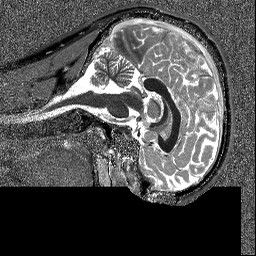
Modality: T1map
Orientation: sagittal
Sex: male